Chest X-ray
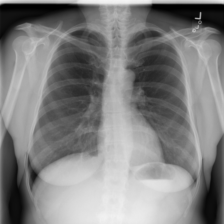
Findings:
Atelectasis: negative
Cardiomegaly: negative
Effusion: negative
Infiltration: negative
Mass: negative
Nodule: negative
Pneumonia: negative
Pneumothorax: negative
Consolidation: negative
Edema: negative
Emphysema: negative
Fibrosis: negative
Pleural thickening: negative
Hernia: negative